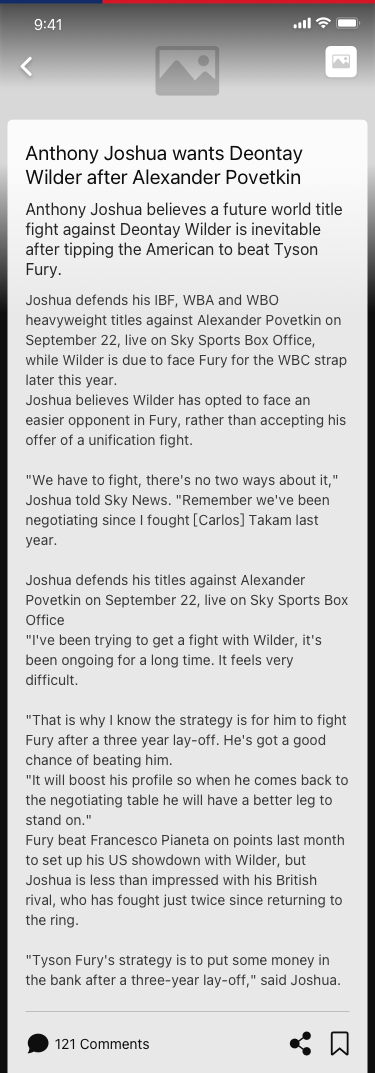
Text in this UI design:
Joshua defends his IBF, WBA and WBO heavyweight titles against Alexander Povetkin on September 22, live on Sky Sports Box Office, while Wilder is due to face Fury for the WBC strap later this year.
Joshua believes Wilder has opted to face an easier opponent in Fury, rather than accepting his offer of a unification fight.

"We have to fight, there's no two ways about it," Joshua told Sky News. "Remember we've been negotiating since I fought [Carlos] Takam last year.

Joshua defends his titles against Alexander Povetkin on September 22, live on Sky Sports Box Office
"I've been trying to get a fight with Wilder, it's been ongoing for a long time. It feels very difficult.

"That is why I know the strategy is for him to fight Fury after a three year lay-off. He's got a good chance of beating him.
"It will boost his profile so when he comes back to the negotiating table he will have a better leg to stand on."
Fury beat Francesco Pianeta on points last month to set up his US showdown with Wilder, but Joshua is less than impressed with his British rival, who has fought just twice since returning to the ring.

"Tyson Fury's strategy is to put some money in the bank after a three-year lay-off," said Joshua.

"He'll continue talking rubbish as he does. In the long run, thunder strikes and it continues to strike.

"It's not like they've stolen the limelight. There's enough on the table for everyone to eat, in my opinion."
Anthony Joshua believes a future world title fight against Deontay Wilder is inevitable after tipping the American to beat Tyson Fury.
Anthony Joshua wants Deontay Wilder after Alexander Povetkin
121 Comments